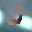
Label: 2